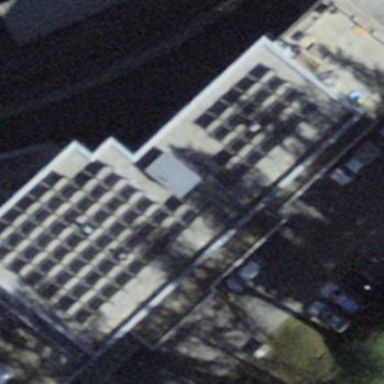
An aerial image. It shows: Small solar photovoltaic panel generator inside building.